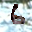
Label: 6